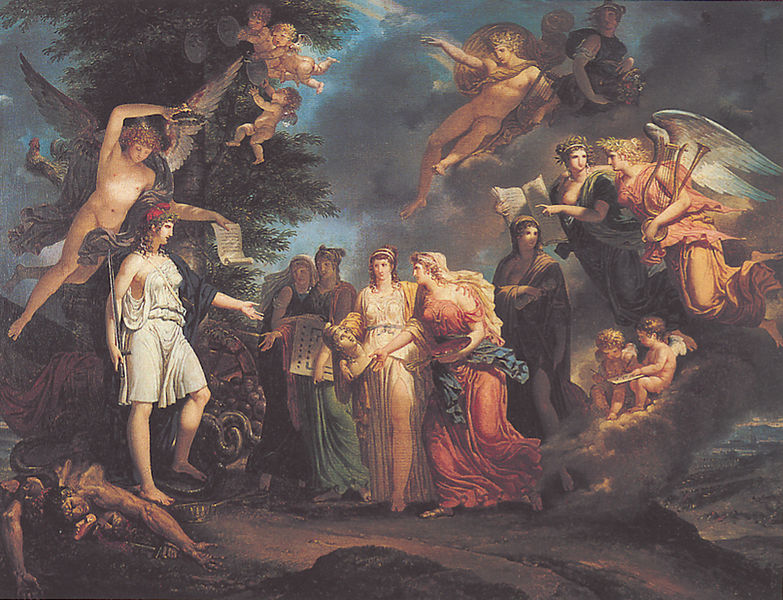
Titel: La France triomphante encourageant les Sciences et les Arts au milieu de la guerre, Das triumphierende Frankreich ermutigt die Wissenschaften und Künste inmitten des Krieges
Künstler: Charles Meynier
Standort: Boulogne-Billancourt
Institution: Musée-Bibliothèque Marmottan
Schlagwörter: akt, baum, blau, blätter, dunkel, felsen, flügel, gemälde, gott, gruppe, hand, haut, himmel, kopf, laub, mann, meer, nackt, schatten, weiß, wolken, frauen, gelb, grün, landschaft, menschen, abend, braun, brust, bunt, busen, frau, grau, hintergrund, kleid, kleider, licht, männer, orange, paris, schwarz, szene, vordergrund, haus, rose, rot, tuch, weg, wolke, leute, malerei, gericht, architektur, geschichte, historie, stehen, stein, tod, toter, bild, bildnis, instrument, öl, erde, häuser, rauch, boden, gewand, haare, sitzend, drei, gewänder, instrumente, musik, krone, locken, rosa, fliegen, kinder, engel, putte, skulptur, beine, bewölkt, bein, brüste, füße, schrift, bücher, papier, liegen, noten, lila, violett, figuren, rad, wagen, ölgemälde, weiblich, dichter, büste, muse, nabel, sandalen, bildhauerei, faltenwurf, zeigen, schild, buch, zettel, wolkenbank, schweben, schwert, text, soldat, tote, fliegend, schlange, leinwand, kranz, künste, lorbeer, palette, göttin, rolle, pergament, geflügel, papierrolle, leichnam, götter, teufel, angel, olymp, toga, griechisch, musen, chor, medusa, schlangen, antikisierend, posaunen, plan, schriftrolle, königin, heilige, kränze, saiten, saiteninstrument, apoll, fanfare, schriftstück, büsten, harfe, lyra, posaune, putten, maria, geflügelt, leier, putti, athene, minerva, heroisch, dichtung, victoria, römisch, athena, bekränzen, grundriss, botschaft, göttinnen, harve, poesie, bauplan, architekt, trompete, nachricht, musikinstrumente, besiegt, fama, ruhm, peplos, butten, wahl, bekrönen, unterworfen, siegerkranz, apollo und die musen, artel liberales, horen, papierroll, sängerwettstreit, schalngen, flühel, verheisung, götterboten, die wahl des paris, applon